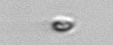
Label: nanoplankton_mix